Brain MRI, t2w sequence, axial 2D slice.
Patient: age 18, sex M, weight 78 kg, height 1.78 m
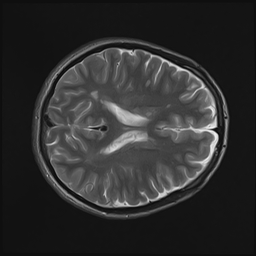